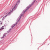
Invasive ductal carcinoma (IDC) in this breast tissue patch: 0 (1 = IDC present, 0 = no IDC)